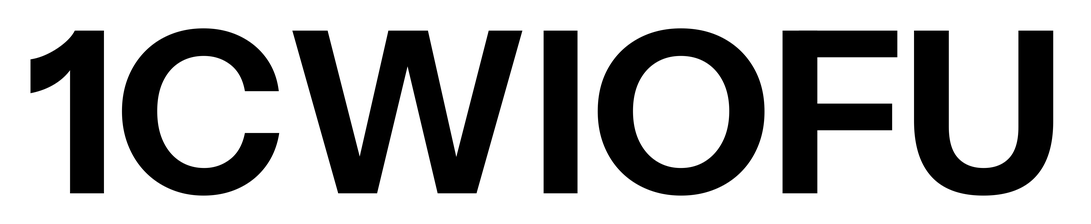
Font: InstrumentSans_Bold